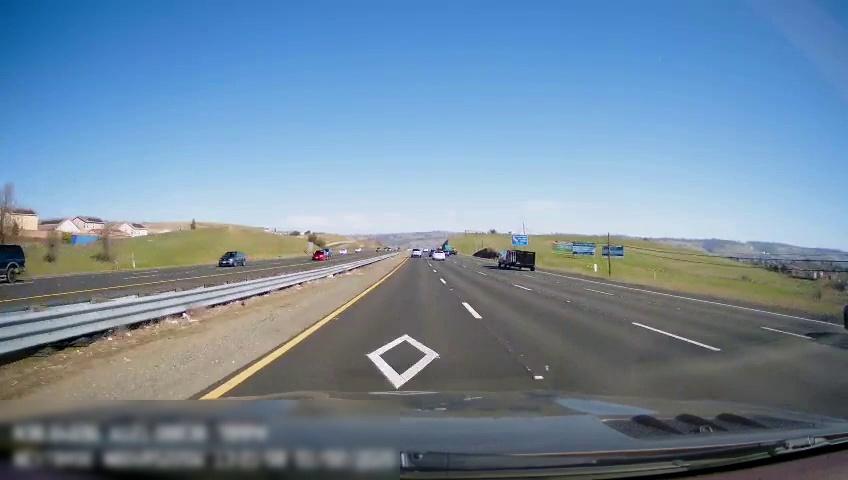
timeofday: Day
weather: Sunny
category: Drivable Space
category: Drivable Space
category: Vehicles | SUV
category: Vehicles | SUV
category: Vehicles | Car
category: Vehicles | SUV
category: Vehicles | Car
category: Vehicles | Car
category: Vehicles | Other LV
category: Vehicles | Van
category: Lanes | Current Lane
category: Lanes | Current Lane
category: Lanes | Alternate Lane
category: Lanes | Alternate Lane
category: Lanes | Alternate Lane
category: Lanes | Opposite Lane
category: Lanes | Opposite Lane
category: Lanes | Opposite Lane